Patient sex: M
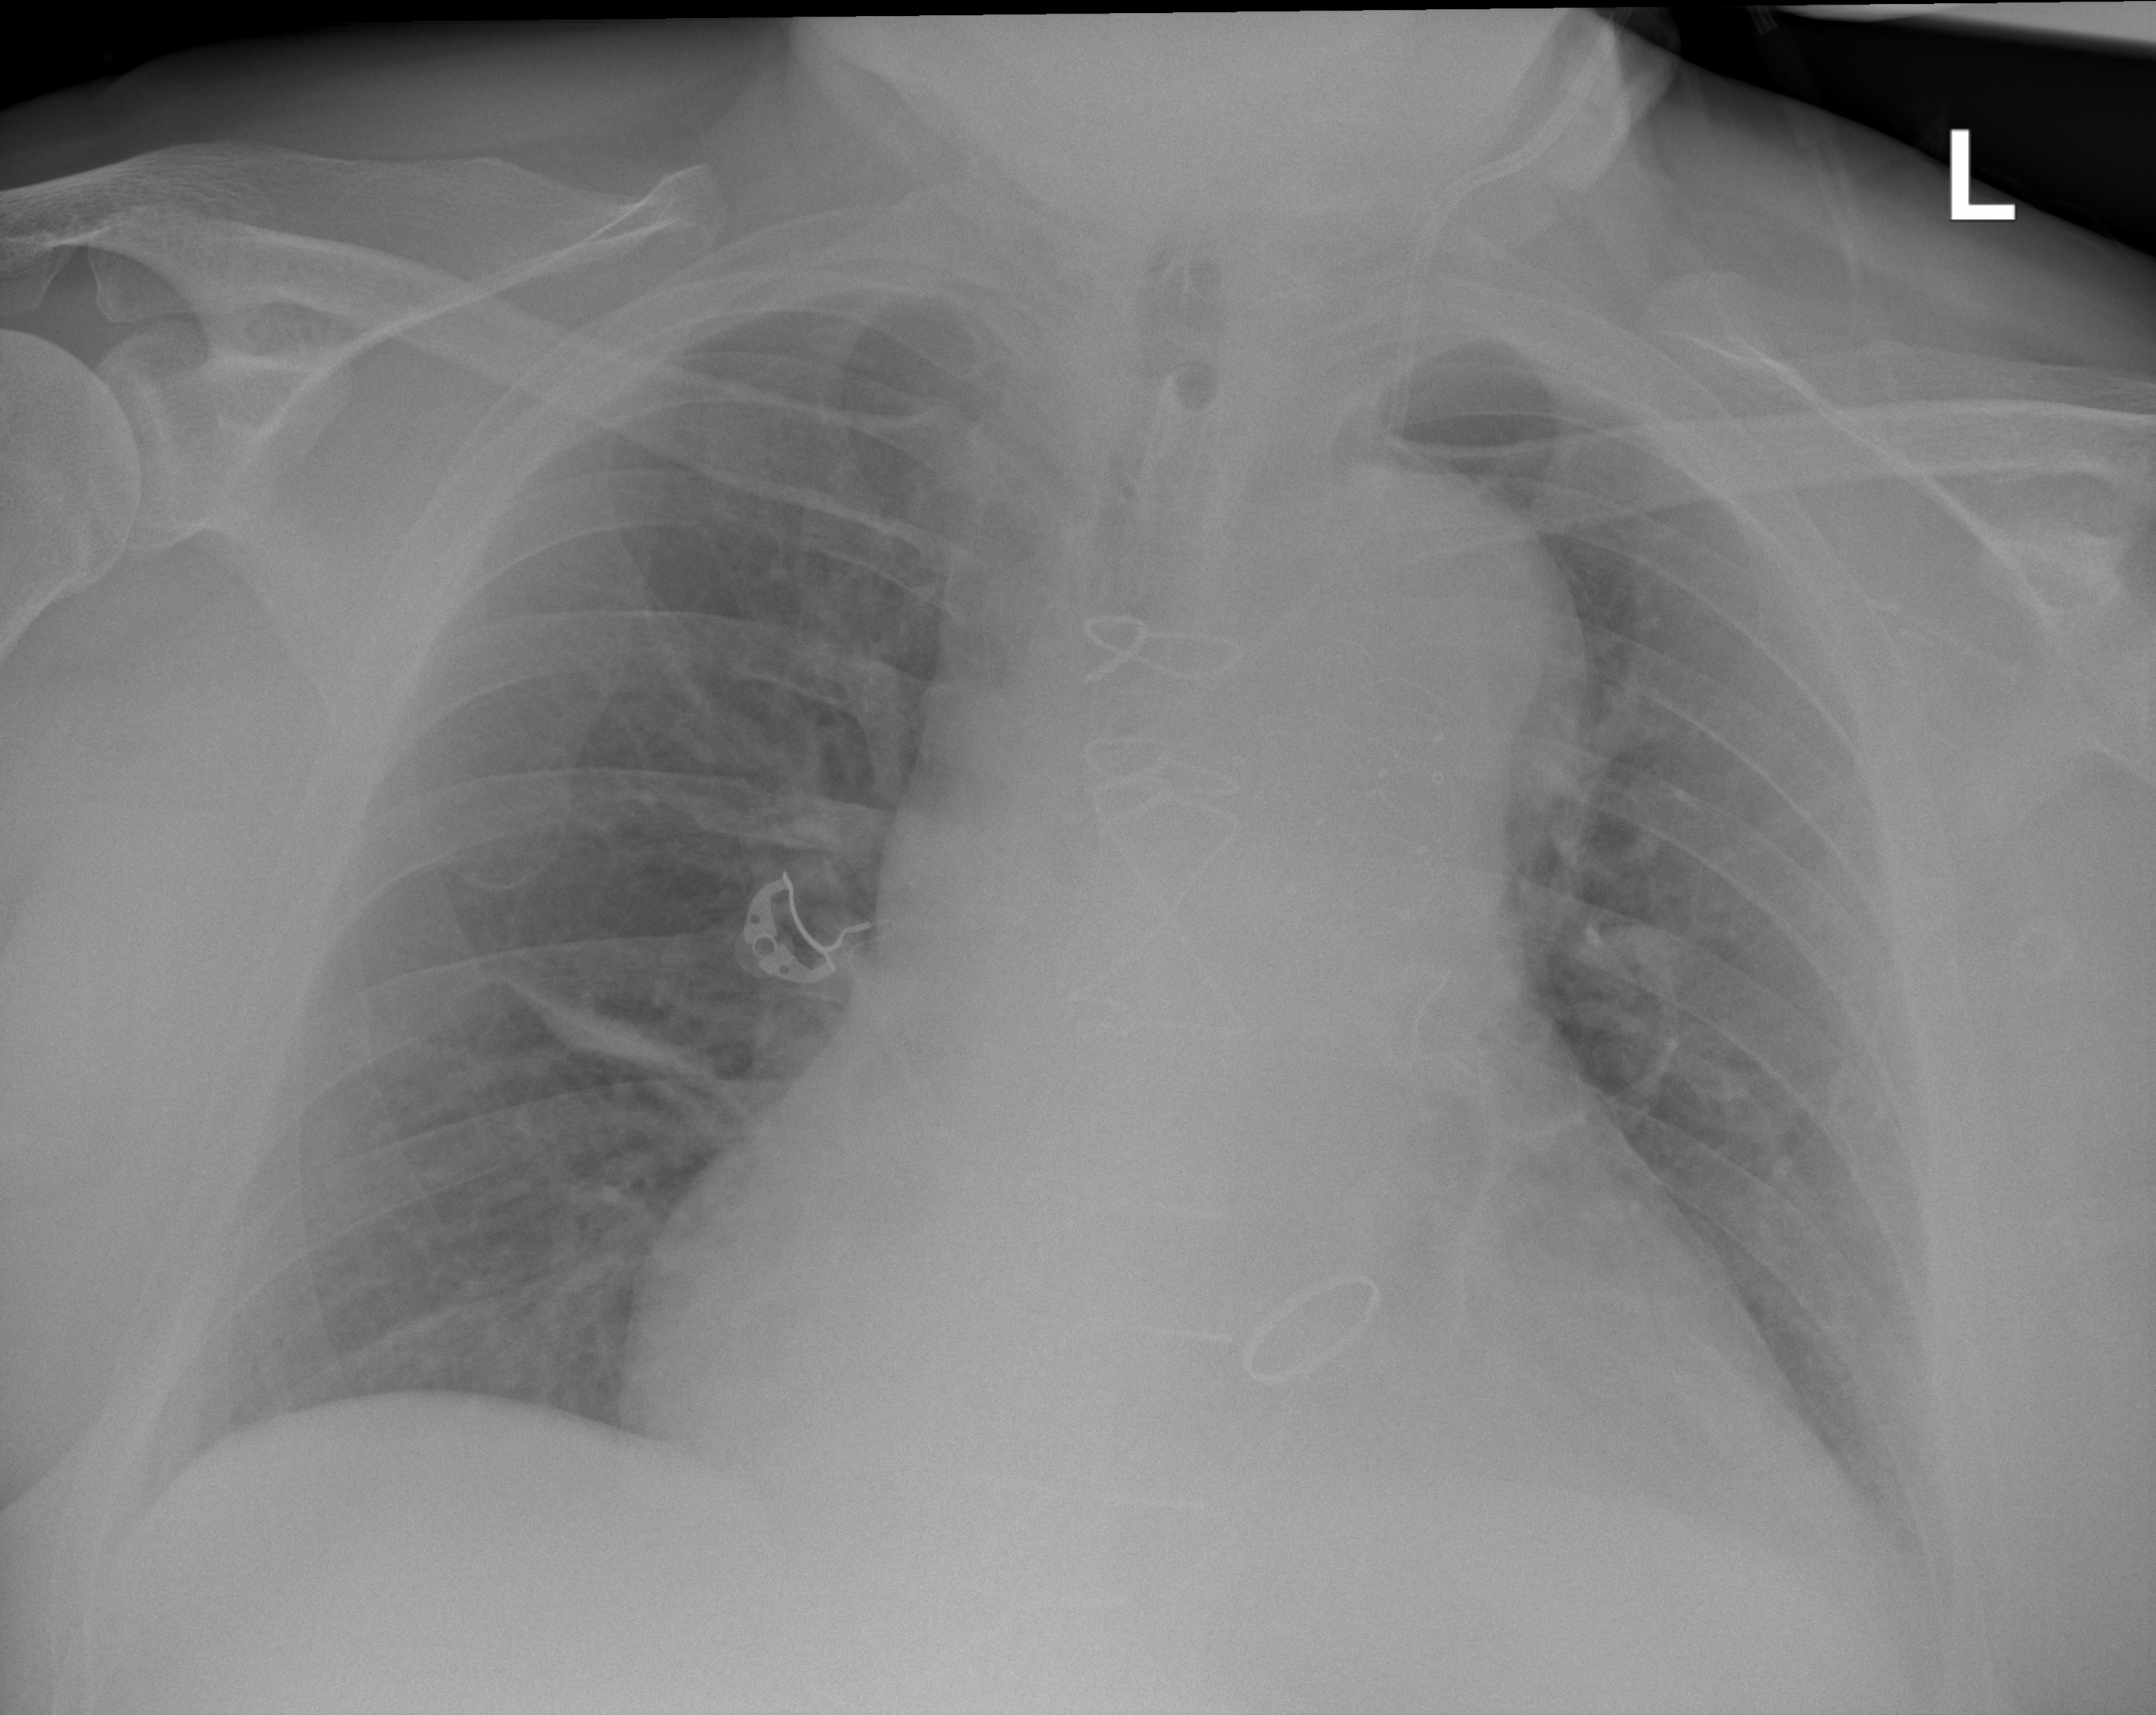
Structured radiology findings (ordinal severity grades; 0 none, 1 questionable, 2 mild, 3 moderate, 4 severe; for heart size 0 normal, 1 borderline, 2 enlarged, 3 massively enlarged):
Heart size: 3
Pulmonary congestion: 1
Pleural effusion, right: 0
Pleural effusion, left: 0
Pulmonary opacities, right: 1
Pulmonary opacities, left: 0
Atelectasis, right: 2
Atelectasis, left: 2